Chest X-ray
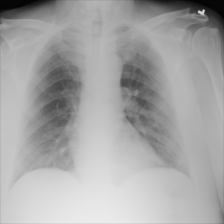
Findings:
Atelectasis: negative
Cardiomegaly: negative
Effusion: negative
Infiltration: negative
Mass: negative
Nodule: negative
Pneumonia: negative
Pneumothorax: negative
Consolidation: negative
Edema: negative
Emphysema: negative
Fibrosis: negative
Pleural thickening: negative
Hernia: negative